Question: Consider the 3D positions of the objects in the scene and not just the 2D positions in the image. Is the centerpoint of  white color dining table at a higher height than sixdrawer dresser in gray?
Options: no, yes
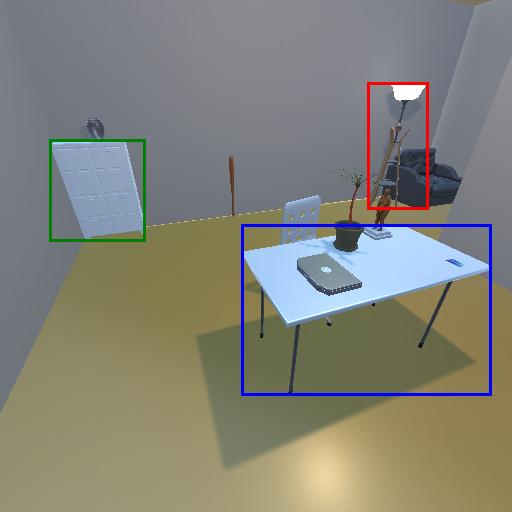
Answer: no